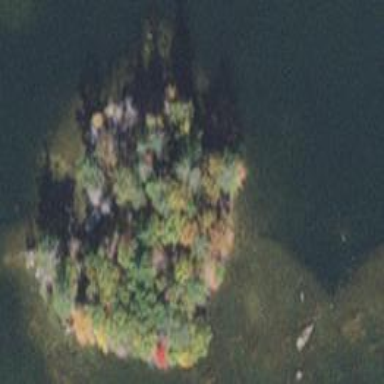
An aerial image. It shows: Islet.